Interaction volume radius: 10 \u00c5
Interaction volume height: 15 \u00c5
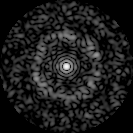
Disorder parameter: 0.7572